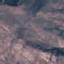
Land use / land cover: HerbaceousVegetation